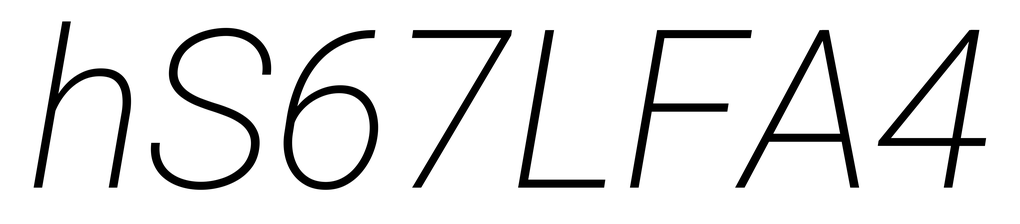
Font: Roboto-Italic_ExtraLight_Italic